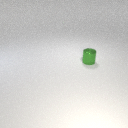
small green metal cylinder